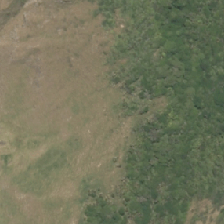
Land cover: low_producing_grassland